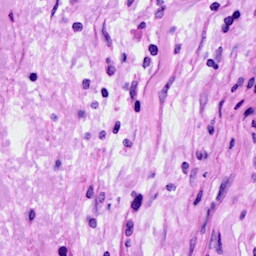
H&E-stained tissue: Ovarian